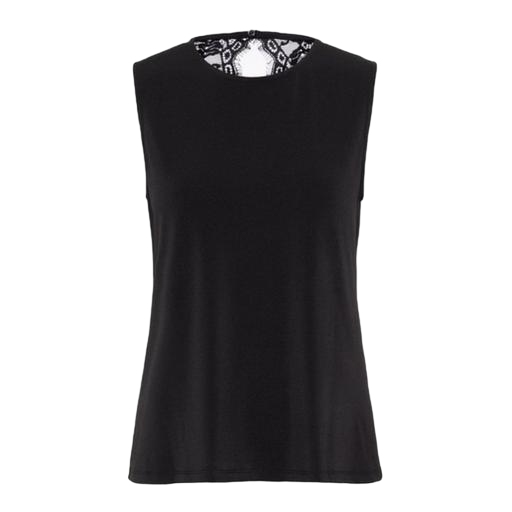
black cross back muscle tee, black cutout-back top, black sleeveless high-low top only macy, white background